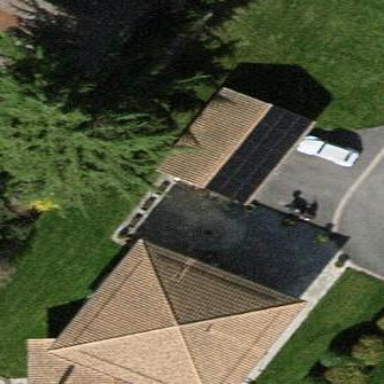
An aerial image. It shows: Garage.